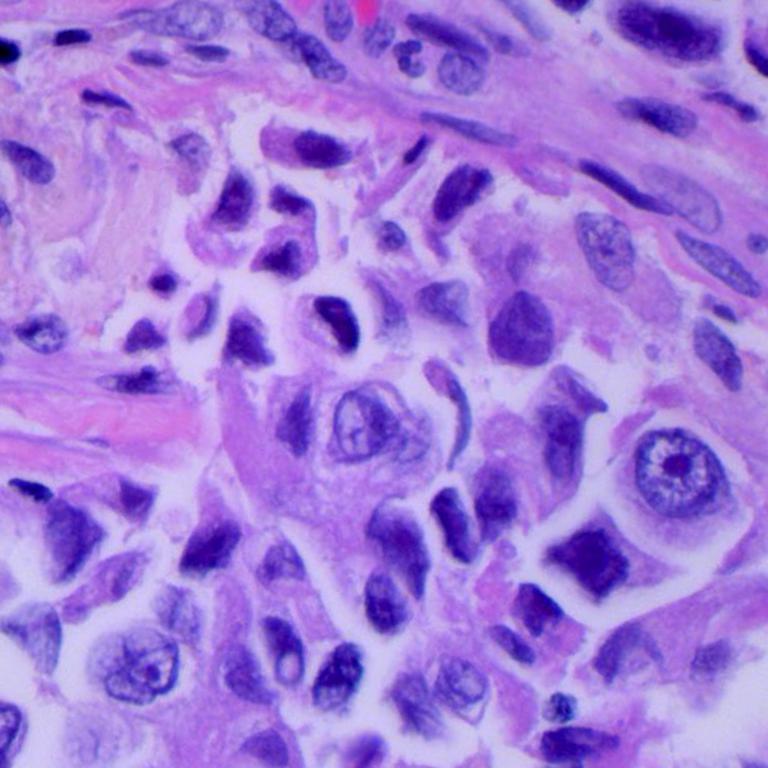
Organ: lung
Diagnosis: adenocarcinomas